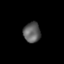
Tissue: lung
Cell type: Epithelial cells
Senescence score: 0.1999
Nuclear area (px): 338
Mean DAPI intensity: 94.657